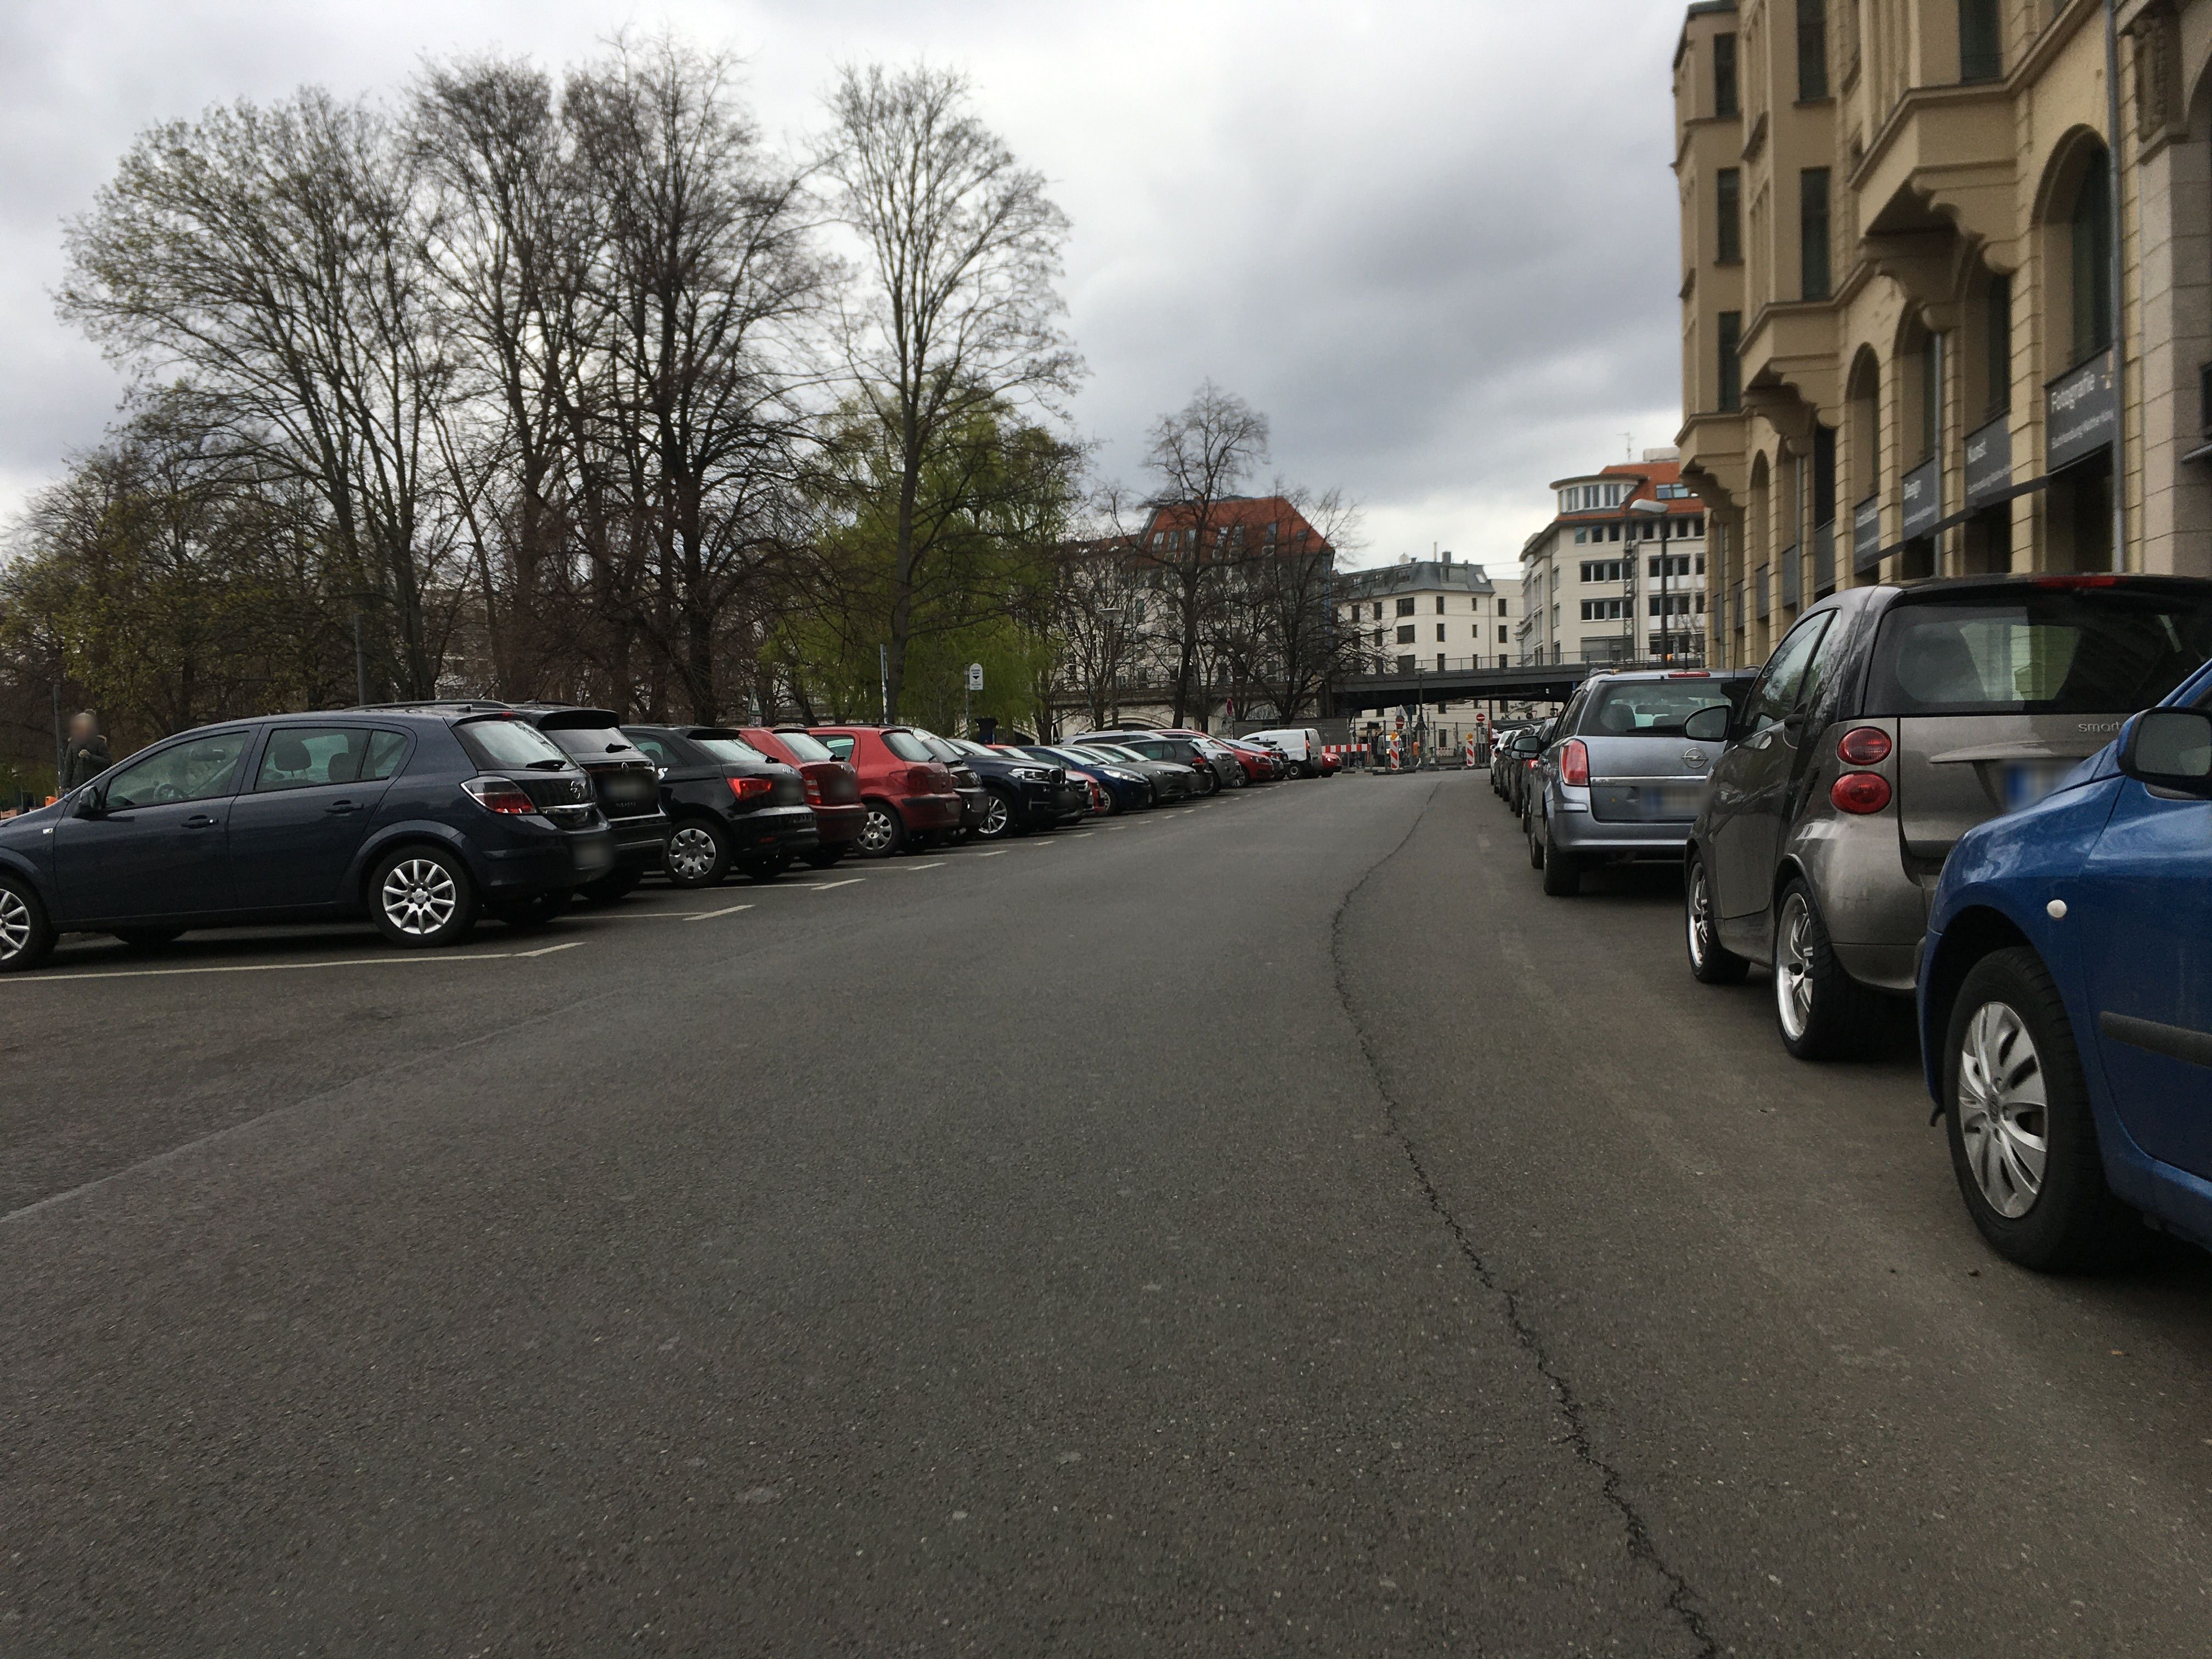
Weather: cloudy
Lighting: day
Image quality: good
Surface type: walking surface
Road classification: footway
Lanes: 1
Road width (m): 12.2
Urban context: urban centre
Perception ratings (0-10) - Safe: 5.22, Lively: 9.47, Beautiful: 9.39, Boring: 1.88, Depressing: 1.93, Wealthy: 6.97